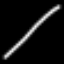
Label: line